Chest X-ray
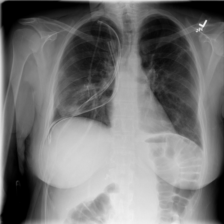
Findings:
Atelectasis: negative
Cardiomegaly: negative
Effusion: negative
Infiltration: negative
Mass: negative
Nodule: negative
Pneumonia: negative
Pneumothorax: negative
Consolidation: negative
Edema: negative
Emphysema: positive
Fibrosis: negative
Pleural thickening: negative
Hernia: negative